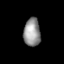
Tissue: lung
Cell type: T cells
Senescence score: 0.2262
Nuclear area (px): 459
Mean DAPI intensity: 148.386